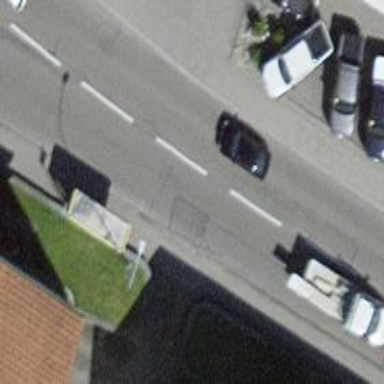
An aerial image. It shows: Bus stop with sheltered platform for public transport.